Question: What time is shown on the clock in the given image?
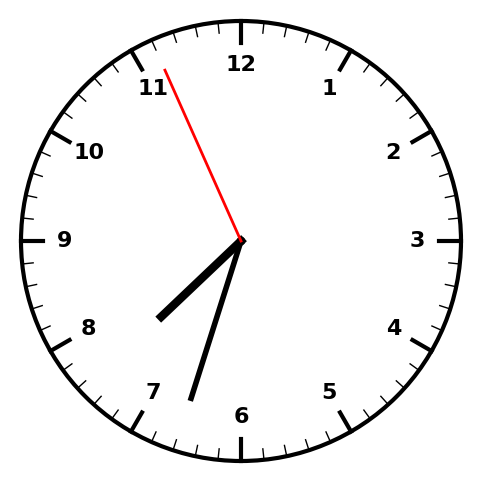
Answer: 07:32:56